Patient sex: M
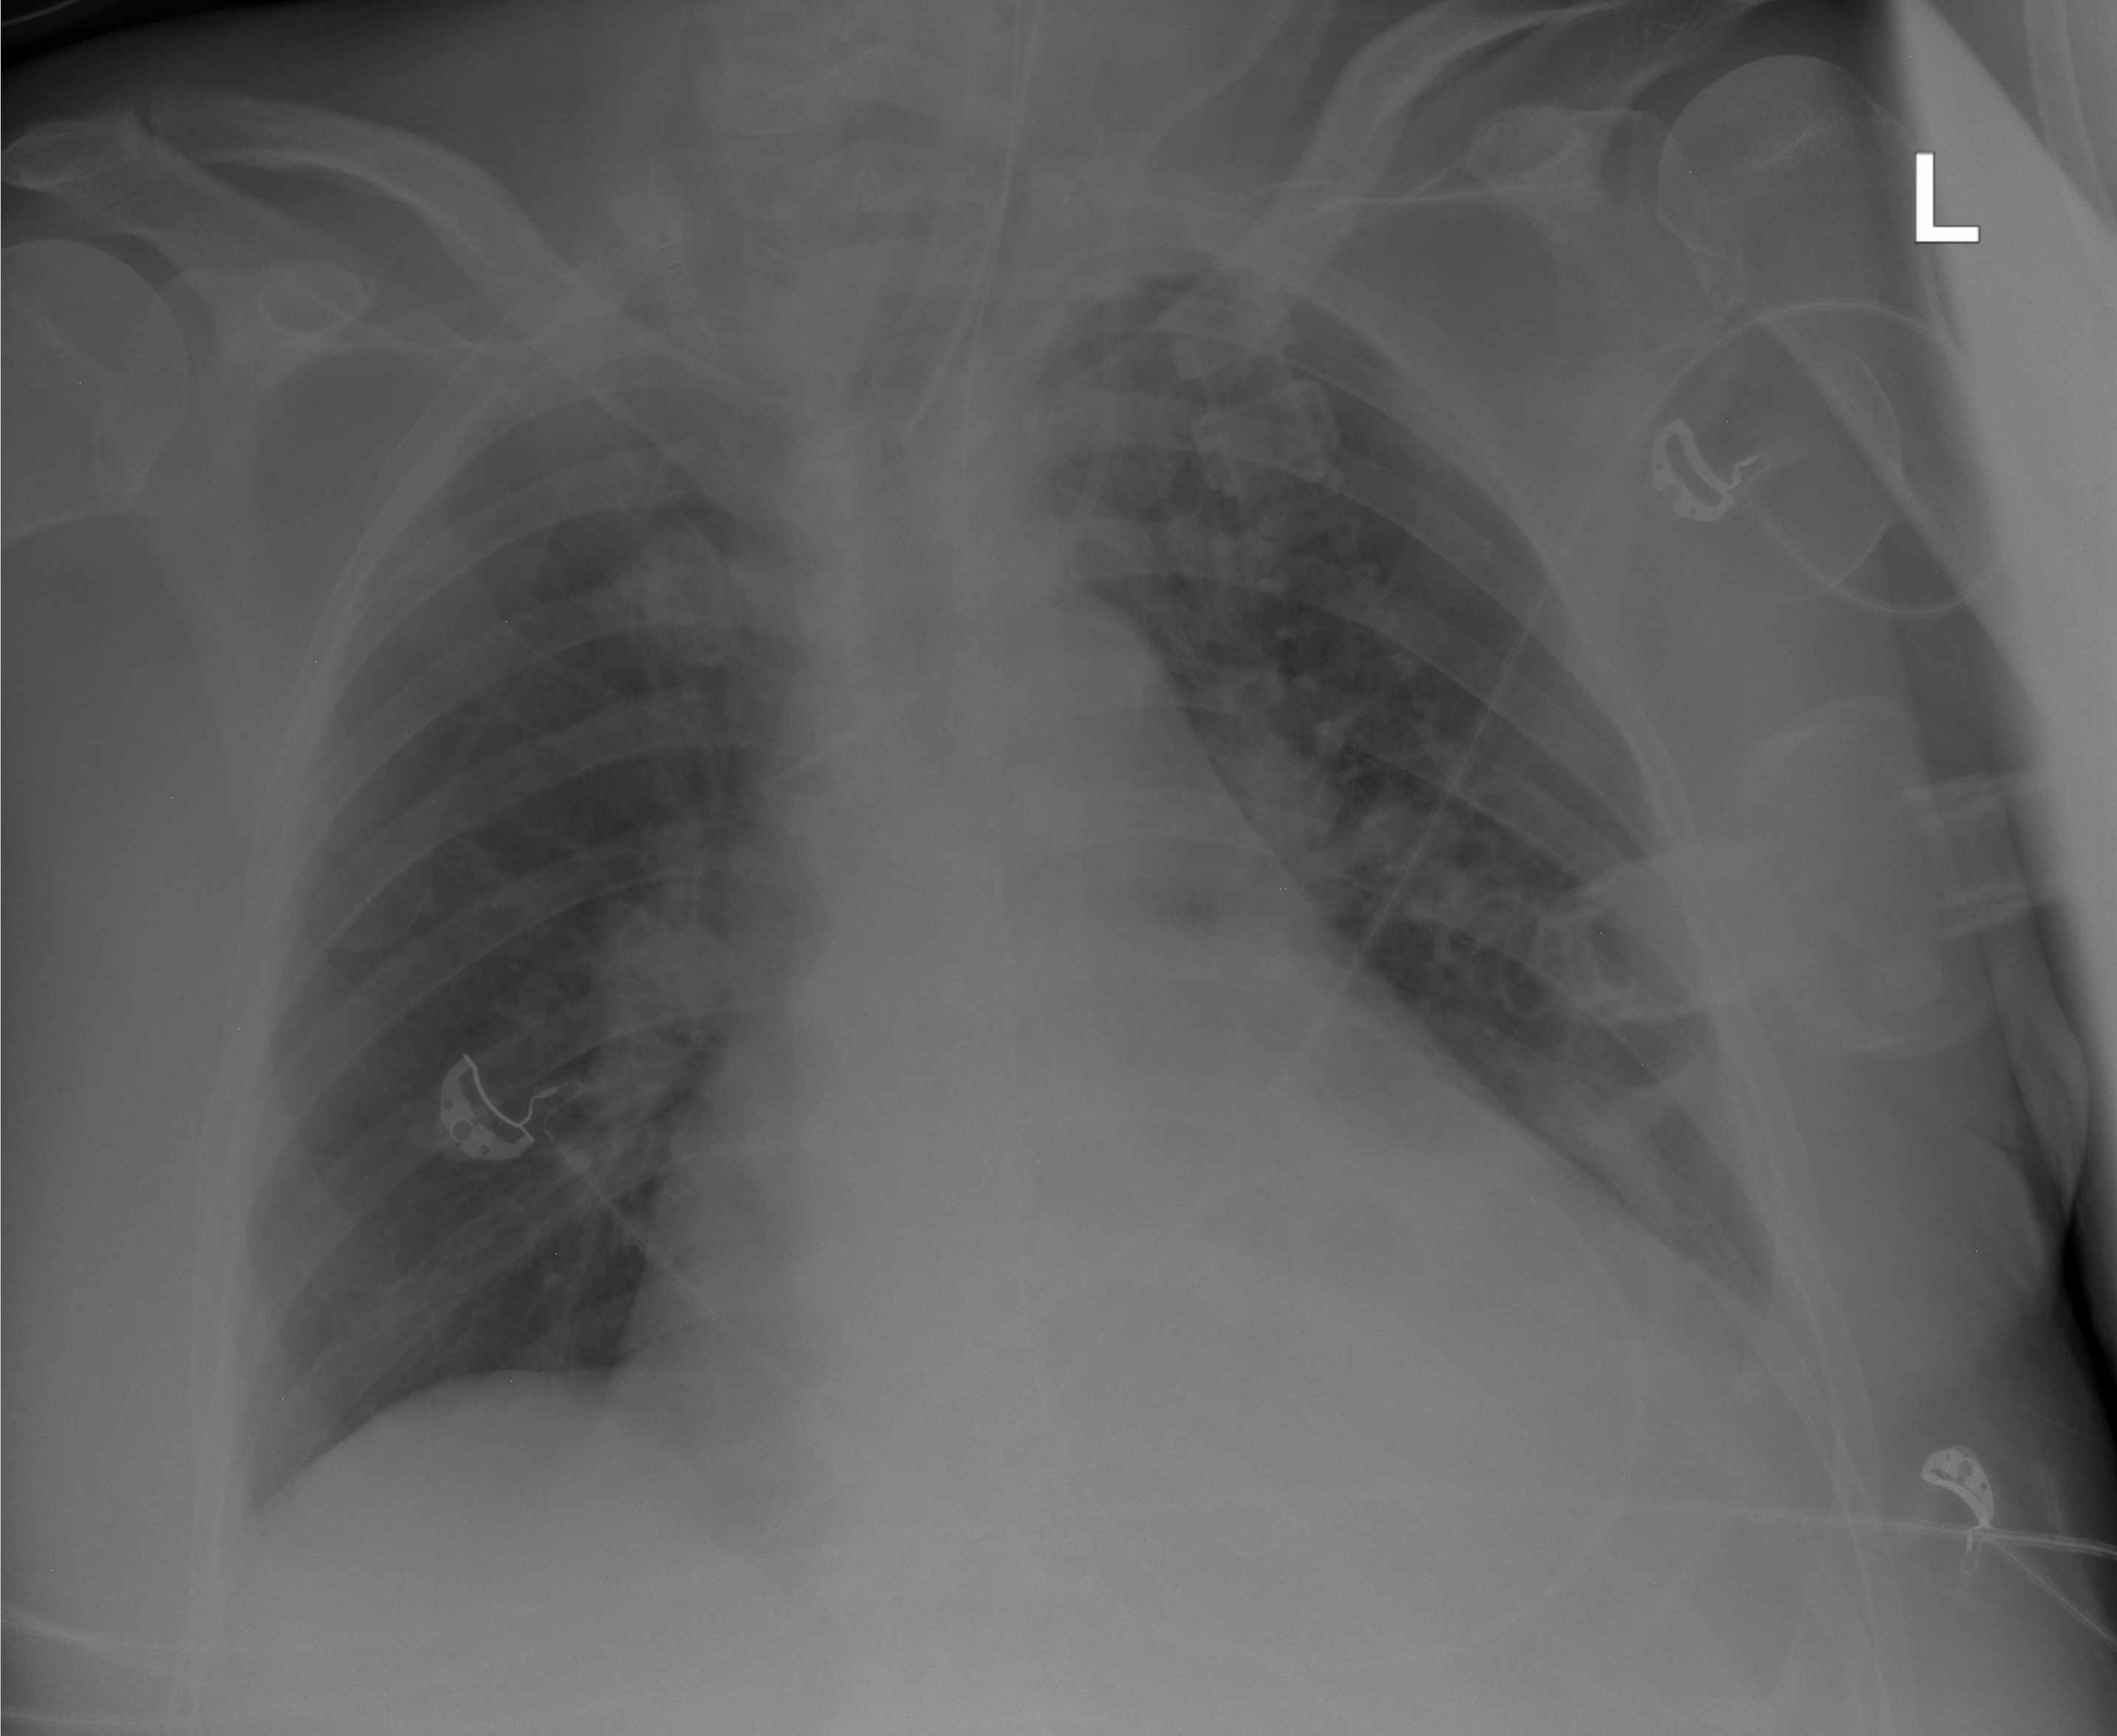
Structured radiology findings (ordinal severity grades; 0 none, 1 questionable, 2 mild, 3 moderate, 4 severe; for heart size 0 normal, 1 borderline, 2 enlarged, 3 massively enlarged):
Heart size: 3
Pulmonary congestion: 2
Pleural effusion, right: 0
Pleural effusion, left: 2
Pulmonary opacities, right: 0
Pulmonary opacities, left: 2
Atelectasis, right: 0
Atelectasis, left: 2